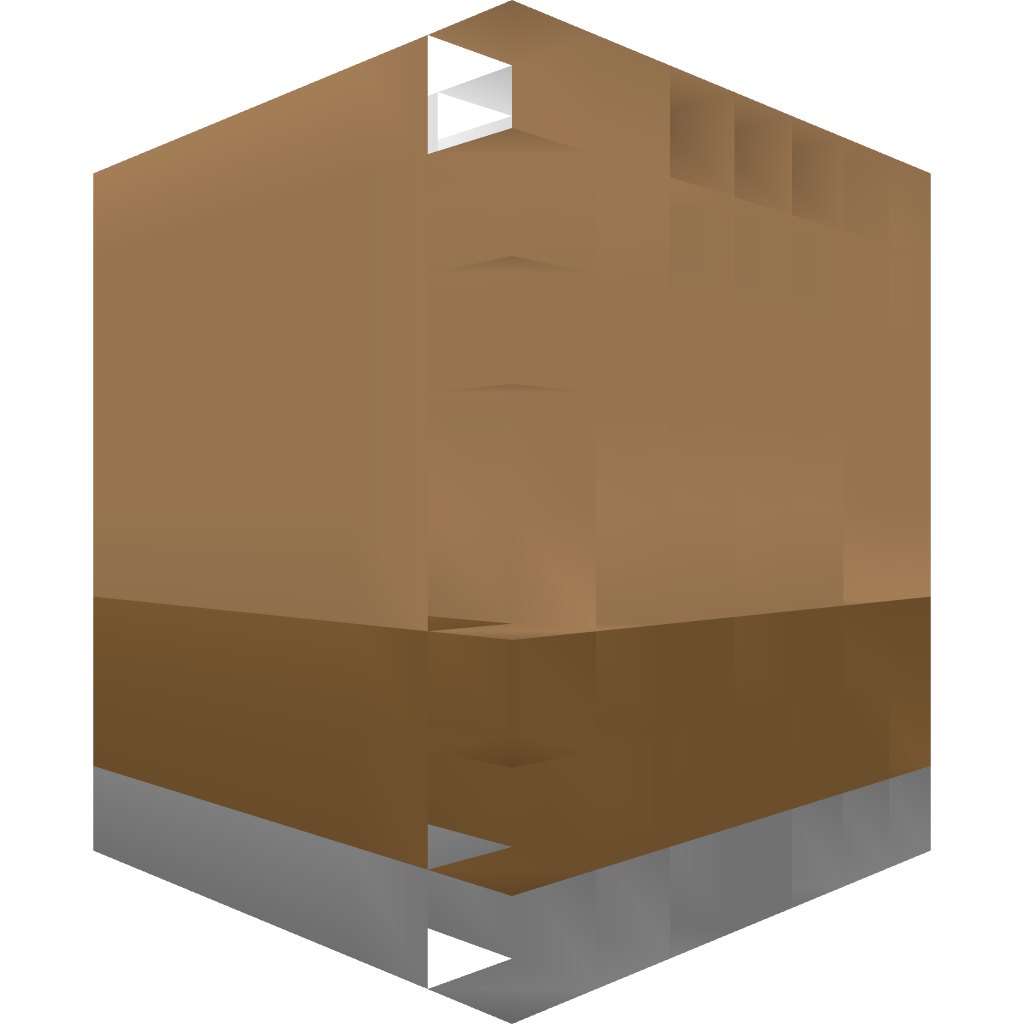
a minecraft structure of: House with storage wooden cube no roof 30% earth